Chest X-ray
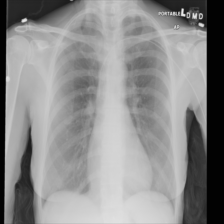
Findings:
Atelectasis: negative
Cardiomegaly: negative
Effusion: negative
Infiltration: negative
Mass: negative
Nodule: negative
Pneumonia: negative
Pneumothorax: negative
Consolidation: negative
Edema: negative
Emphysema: negative
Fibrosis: negative
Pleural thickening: negative
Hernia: negative